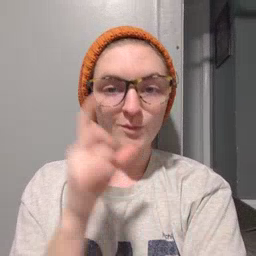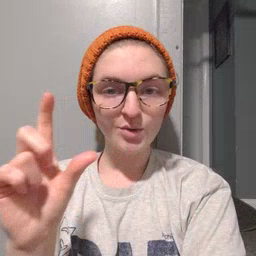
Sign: moon